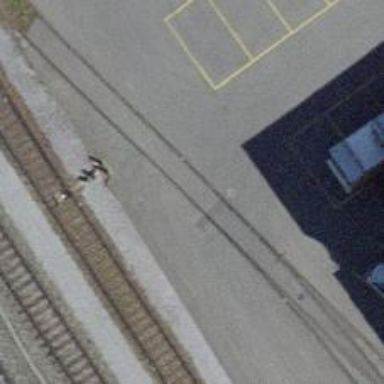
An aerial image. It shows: Railway switch.